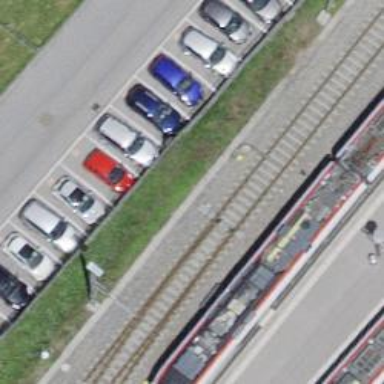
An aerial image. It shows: Railway switch.